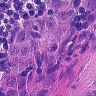
Metastatic tissue present: yes